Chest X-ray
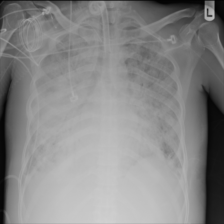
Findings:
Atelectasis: negative
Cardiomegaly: negative
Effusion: negative
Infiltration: positive
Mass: negative
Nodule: negative
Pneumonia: negative
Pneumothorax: negative
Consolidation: negative
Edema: negative
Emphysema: negative
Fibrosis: negative
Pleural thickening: negative
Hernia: negative